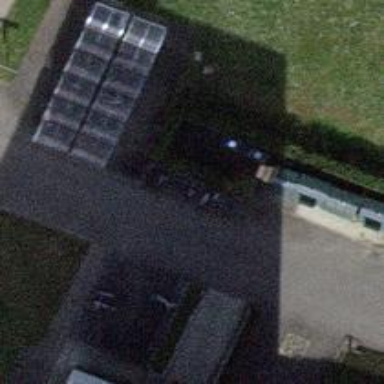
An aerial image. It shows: Bicycle parking facility.